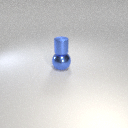
small blue metal cylinder above large blue metal sphere